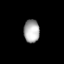
Tissue: lung
Cell type: Others
Senescence score: 0.5419
Nuclear area (px): 353
Mean DAPI intensity: 172.042